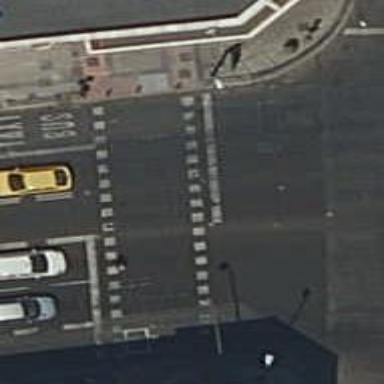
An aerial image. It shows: Crossing with traffic signals.